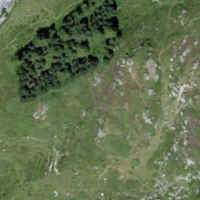
EUNIS habitat code: 26
Species observed at this site:
Pedicularis palustris